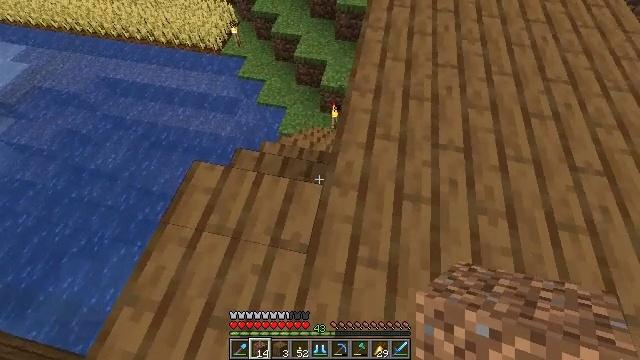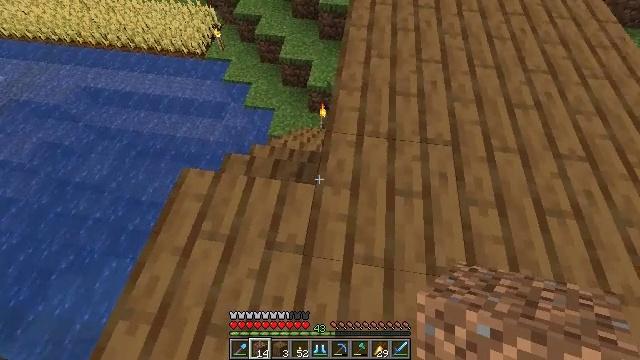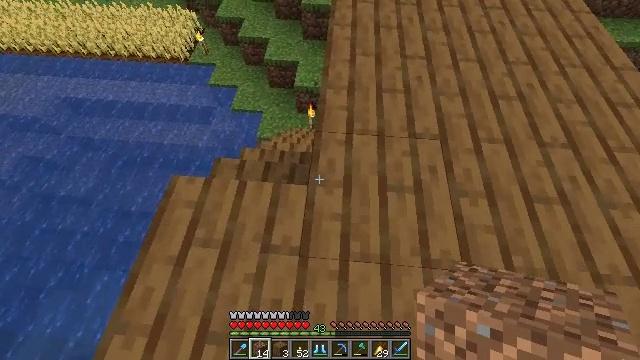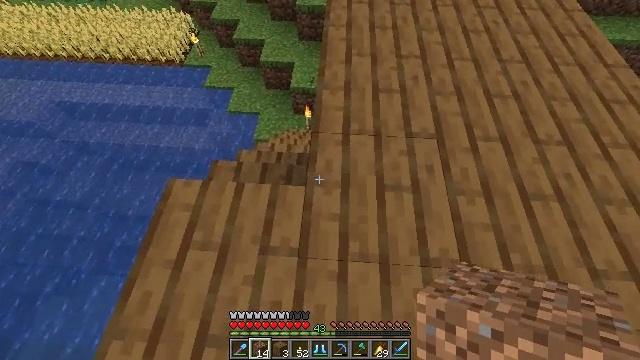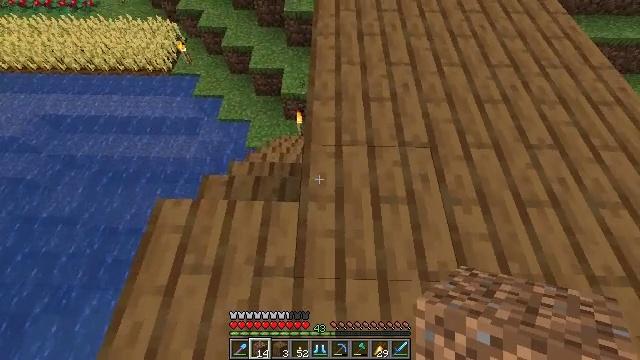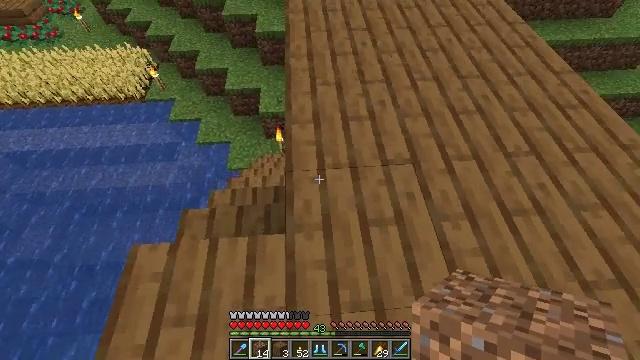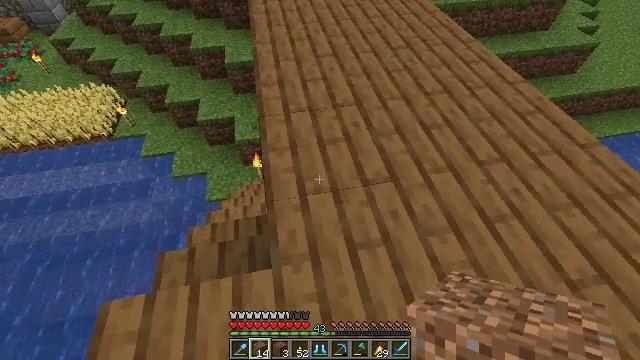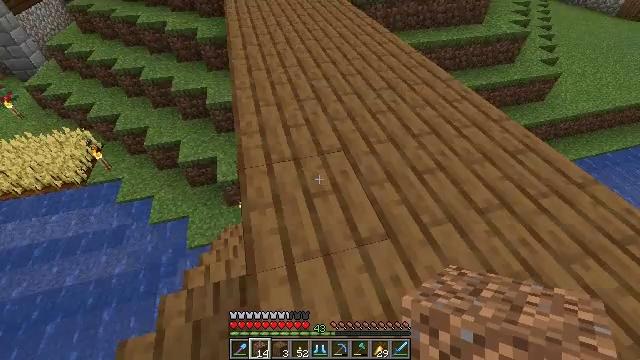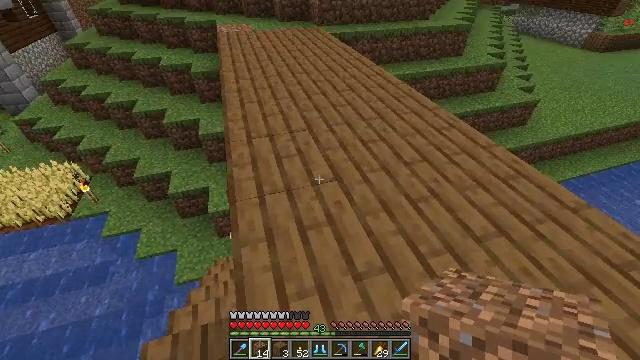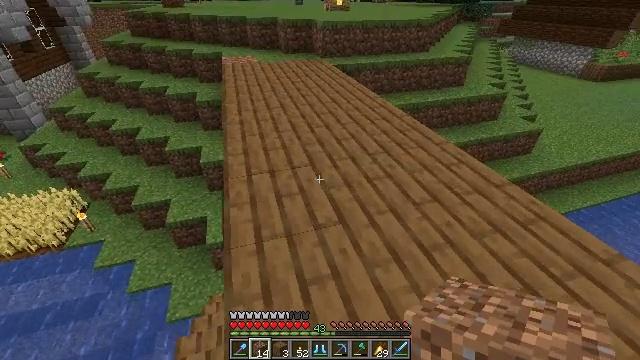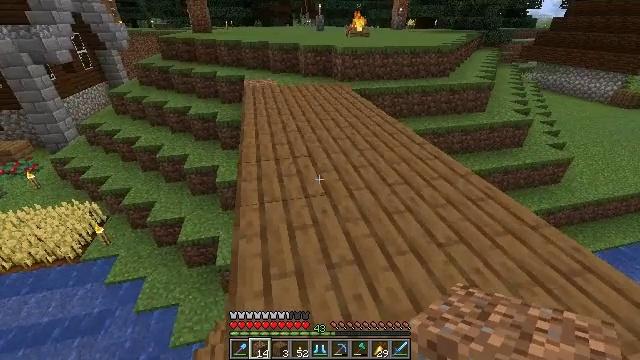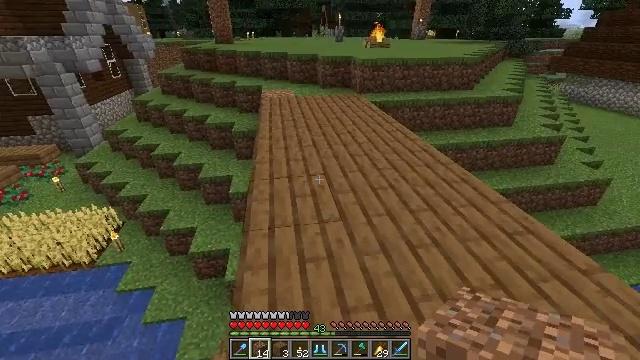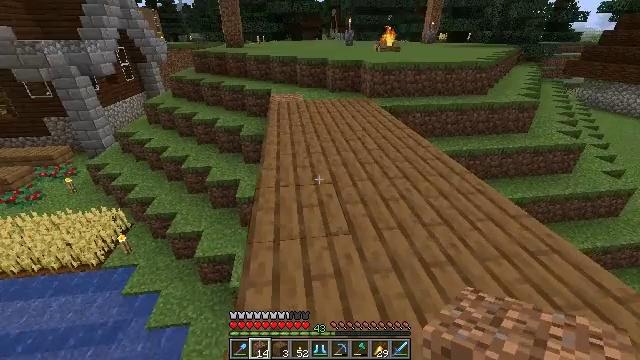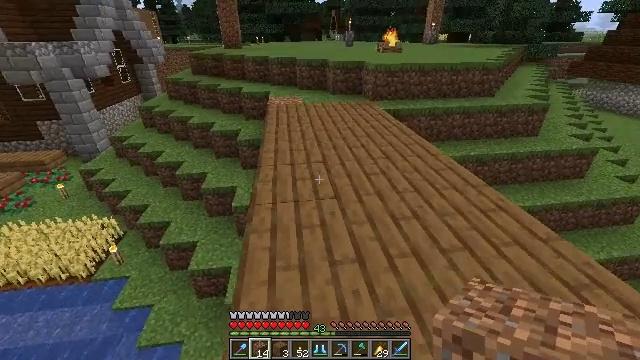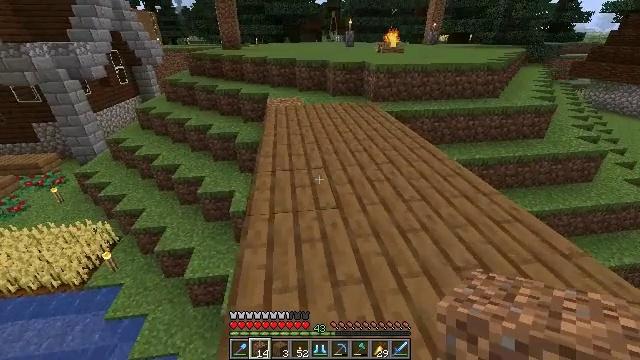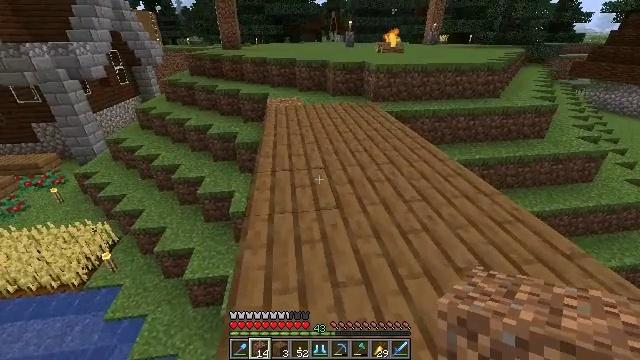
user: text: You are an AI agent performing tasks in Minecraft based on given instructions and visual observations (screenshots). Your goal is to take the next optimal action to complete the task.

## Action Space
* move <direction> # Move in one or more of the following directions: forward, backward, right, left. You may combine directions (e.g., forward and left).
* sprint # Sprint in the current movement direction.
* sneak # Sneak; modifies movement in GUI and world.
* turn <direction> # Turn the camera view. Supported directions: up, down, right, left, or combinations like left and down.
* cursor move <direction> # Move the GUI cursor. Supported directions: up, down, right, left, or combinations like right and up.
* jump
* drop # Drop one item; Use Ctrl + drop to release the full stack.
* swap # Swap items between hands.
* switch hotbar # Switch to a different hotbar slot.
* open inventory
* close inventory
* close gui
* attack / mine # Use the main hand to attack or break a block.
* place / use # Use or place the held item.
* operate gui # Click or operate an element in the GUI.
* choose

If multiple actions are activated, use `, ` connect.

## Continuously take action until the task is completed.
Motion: motion action
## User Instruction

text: Collect spruce stairs from a structure.
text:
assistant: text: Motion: turn right
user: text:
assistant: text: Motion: turn right
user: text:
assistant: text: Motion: turn right
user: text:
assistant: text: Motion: move forward, turn right
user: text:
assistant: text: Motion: move forward, turn right and up
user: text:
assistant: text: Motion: move forward, turn right and up
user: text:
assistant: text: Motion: move forward, turn right and up
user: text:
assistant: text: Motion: move forward, turn right and up
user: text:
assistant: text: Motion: move forward, turn up
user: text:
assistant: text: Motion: move forward, turn left and up
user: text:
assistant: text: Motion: move forward, turn left and up
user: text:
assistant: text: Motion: move forward, turn left
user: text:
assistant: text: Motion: move forward
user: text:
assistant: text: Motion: move forward
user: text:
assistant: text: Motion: move forward, sprint
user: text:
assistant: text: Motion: move forward, sprint
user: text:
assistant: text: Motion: move forward, sprint
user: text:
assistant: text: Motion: move forward
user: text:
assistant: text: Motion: move forward
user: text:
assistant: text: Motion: move forward, sprint
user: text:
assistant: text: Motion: move forward, sprint
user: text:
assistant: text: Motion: move forward, sprint
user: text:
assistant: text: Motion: move forward, sprint
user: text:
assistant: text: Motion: move forward
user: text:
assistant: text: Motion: move forward
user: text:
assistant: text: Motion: move forward, sprint
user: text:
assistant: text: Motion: move forward, sprint
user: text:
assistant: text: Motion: move forward, sprint
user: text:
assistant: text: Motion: move forward, sprint
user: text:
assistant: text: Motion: move forward